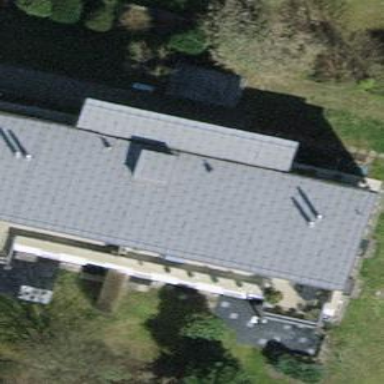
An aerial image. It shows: Building with flat roof.